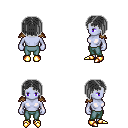
a pixel art fantasy rpg character, female body template, dark elf, purple skin, leather shoulder armor, teal pants, gray pageboy hairstyle, gold boots, four views (front, back, left, right), 2x2 character sprite sheet, small pixel art, hard edges, no anti-aliasing